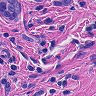
Metastatic tissue present: yes